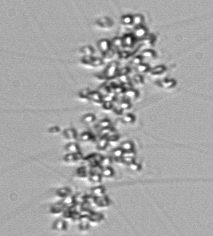
Label: Chaetoceros_didymus_TAG_external_flagellate